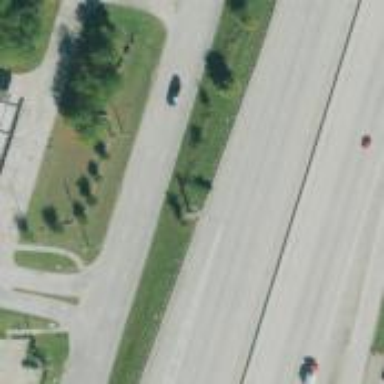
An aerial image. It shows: Secondary road with frontage road.